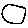
Label: circle